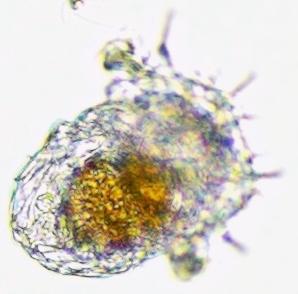
Label: Zooplankton